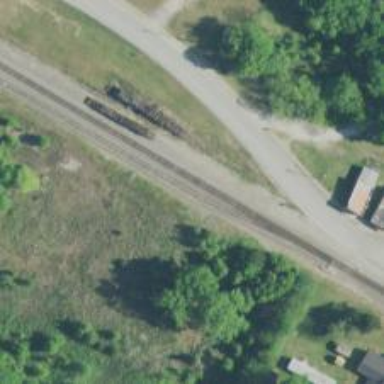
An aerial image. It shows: Railway siding with rails.